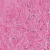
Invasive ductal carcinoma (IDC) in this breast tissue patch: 0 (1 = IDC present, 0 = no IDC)